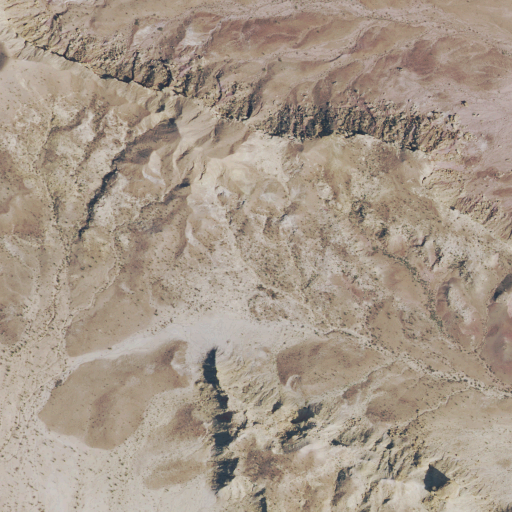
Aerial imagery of ridge(s) in Texas named Exhibit Ridge containing shrub and grassland